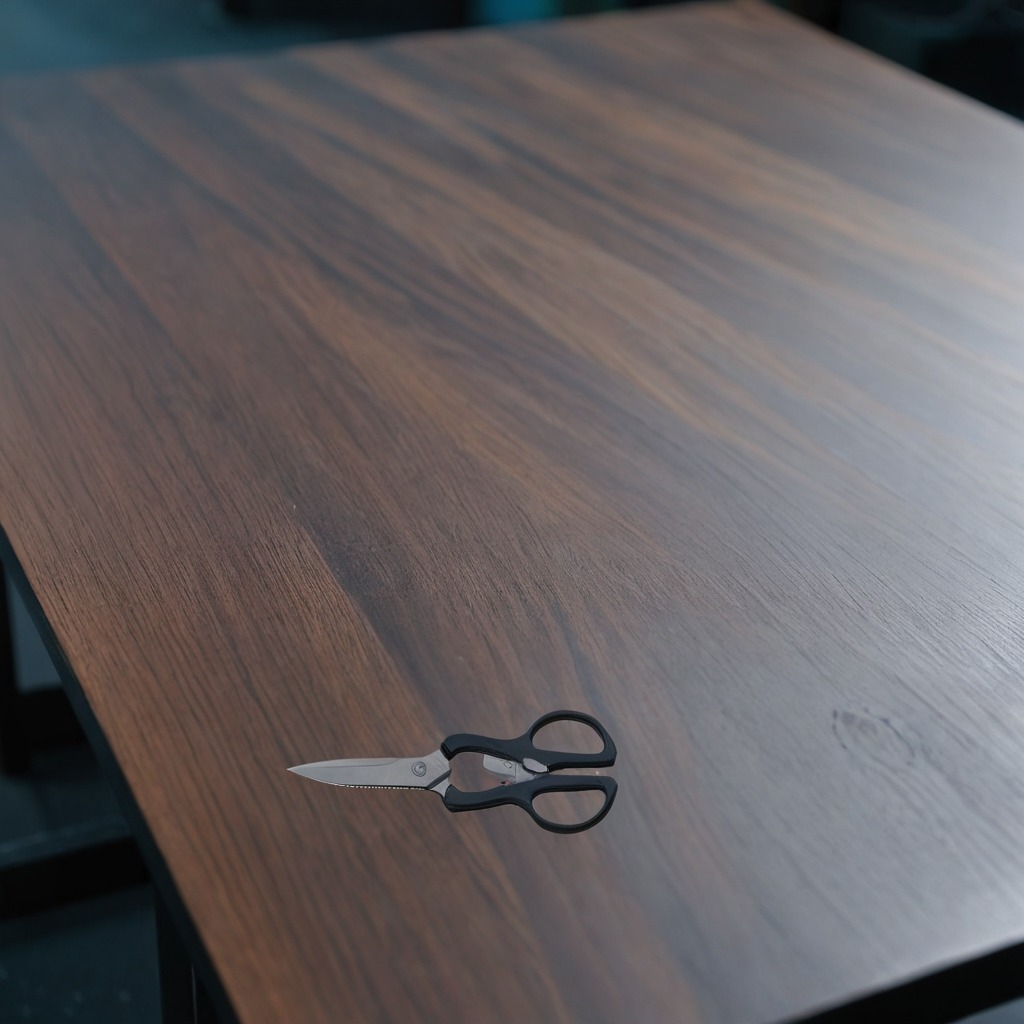
A scissor lying on a table in a small garage at twilight.